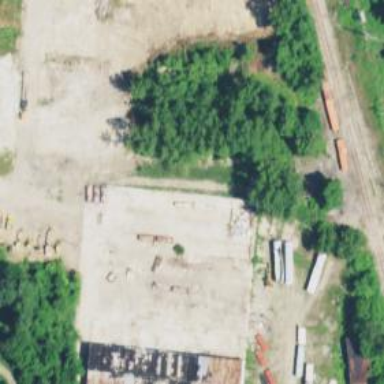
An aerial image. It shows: Brownfield site.